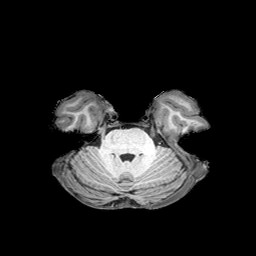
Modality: T1w
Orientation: coronal
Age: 63
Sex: female
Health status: healthy